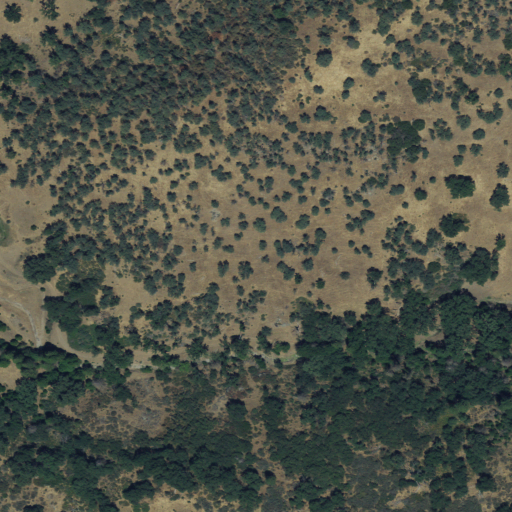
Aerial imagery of valley in California named Grouse Valley containing shrub, evergreen forest, grassland, and woody wetlands